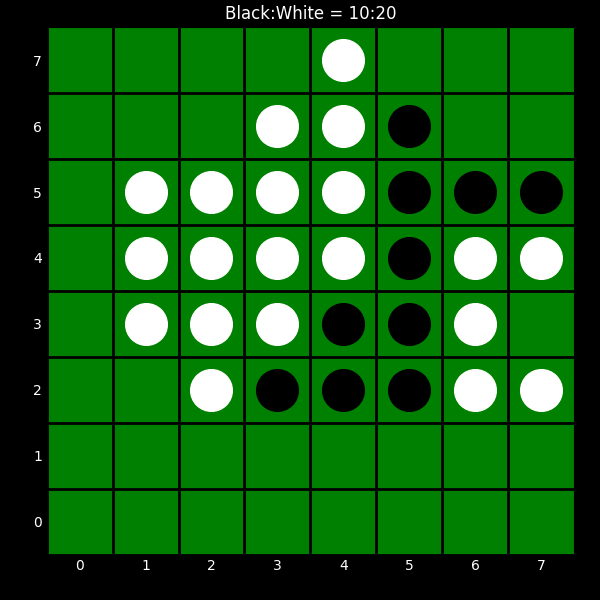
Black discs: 10
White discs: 20